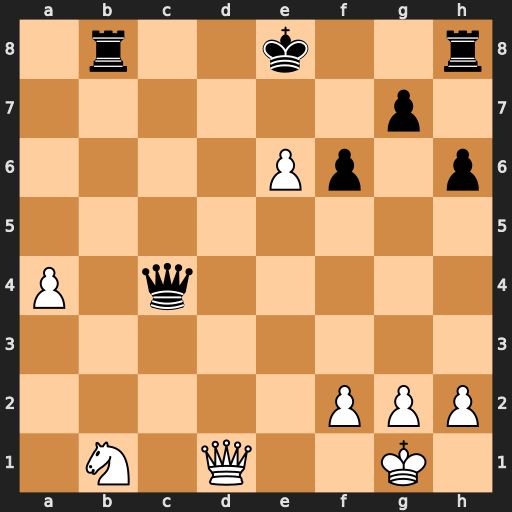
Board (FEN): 1r2k2r/6p1/4Pp1p/8/P1q5/8/5PPP/1N1Q2K1
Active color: w
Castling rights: k
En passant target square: -
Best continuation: Qd7+ Kf8 Qf7#